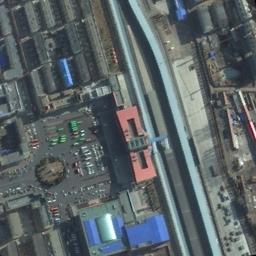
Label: railway_station